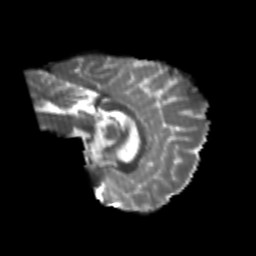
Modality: T2w
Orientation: sagittal
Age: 21
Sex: female
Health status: healthy
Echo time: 0.074 s